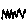
Label: zigzag